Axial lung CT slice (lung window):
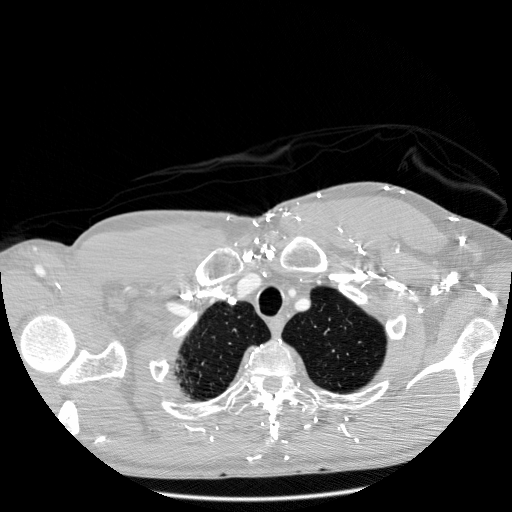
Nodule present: no